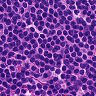
Metastatic tissue present: no